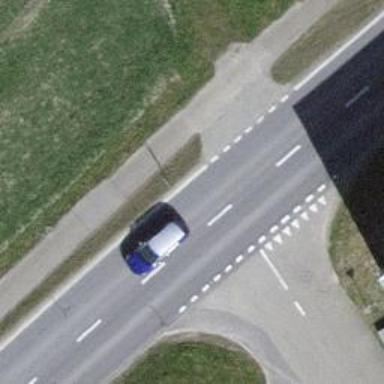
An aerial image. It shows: Road with "give way" sign.